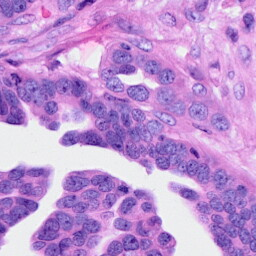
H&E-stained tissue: Ovarian